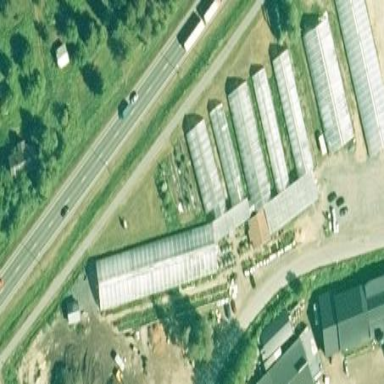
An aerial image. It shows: Greenhouse used for horticulture.